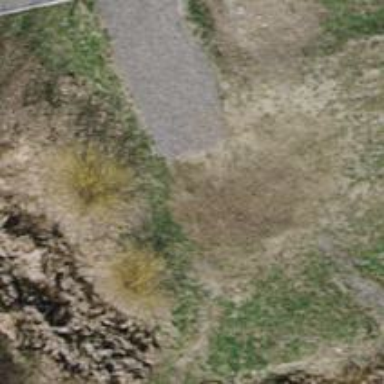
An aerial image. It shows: Path on the ground.